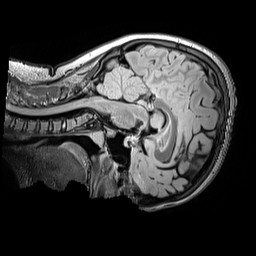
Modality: FLAIR
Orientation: sagittal
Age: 13
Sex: male
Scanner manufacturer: siemens
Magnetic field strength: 3 T
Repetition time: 5 s
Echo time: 0.388 s